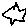
Label: star